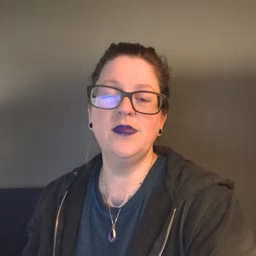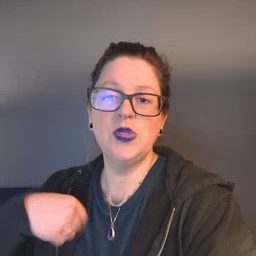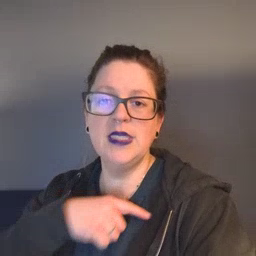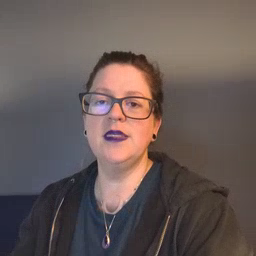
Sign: weus